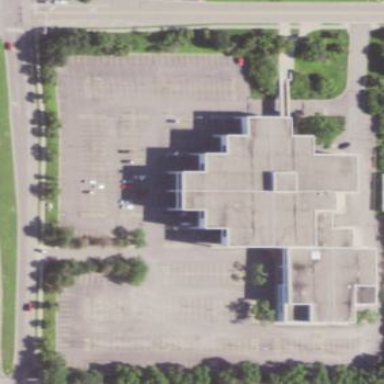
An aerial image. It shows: Government office building.